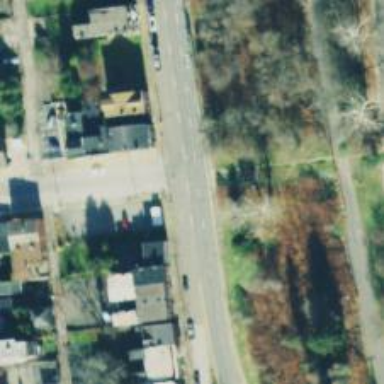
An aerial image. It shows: Footway along the road.